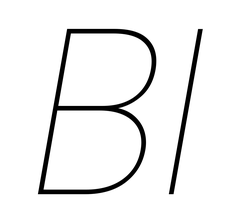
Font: Poppins-ThinItalic